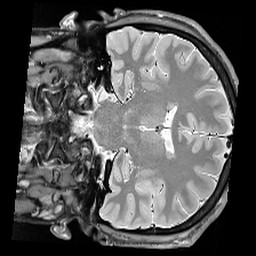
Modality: PDw
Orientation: coronal
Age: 20
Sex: male
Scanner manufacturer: siemens
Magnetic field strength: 3 T
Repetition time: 6.49 s
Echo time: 0.016 s